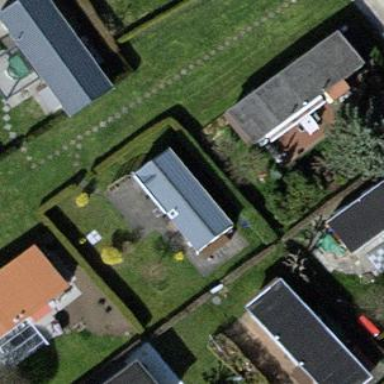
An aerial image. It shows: Static caravan building.